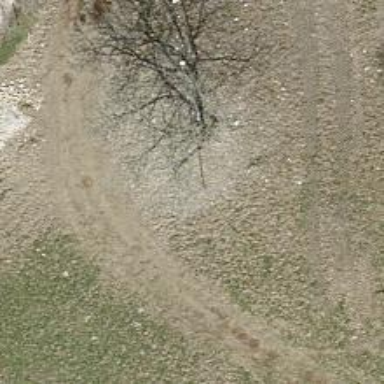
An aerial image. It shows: Beautiful tree in nature.